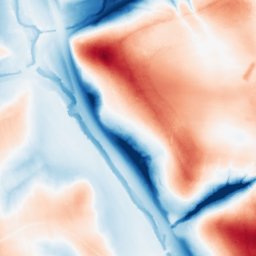
Category: trend_removal
Decomposition family: local_polynomial
Decomposition parameters: window_size: 101
degree: 2
Upsampling method: regularized
Upsampling parameters: scale: 4
lambda_reg: 0.001
Upsampling scale: 4